Interaction volume radius: 5 \u00c5
Interaction volume height: 40 \u00c5
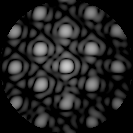
Disorder parameter: 0.06842